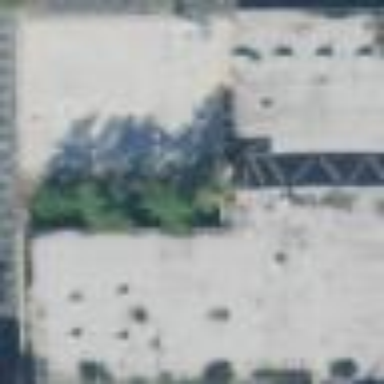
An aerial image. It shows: Commercial building.